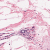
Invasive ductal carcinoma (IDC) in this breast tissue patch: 0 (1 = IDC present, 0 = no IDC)